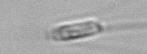
Label: Chaetoceros_throndsenii